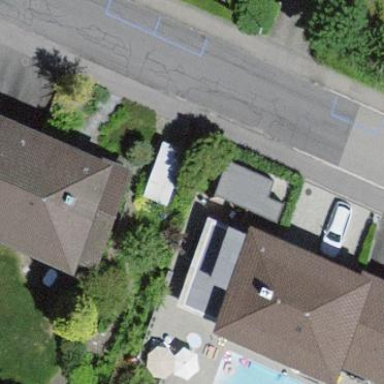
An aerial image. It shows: Residential building with hipped roof.